Field crop: tomato
Growth stage: 1
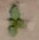
Species: solanum